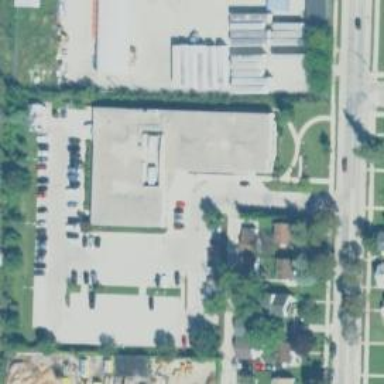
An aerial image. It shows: Clinic building providing healthcare services.